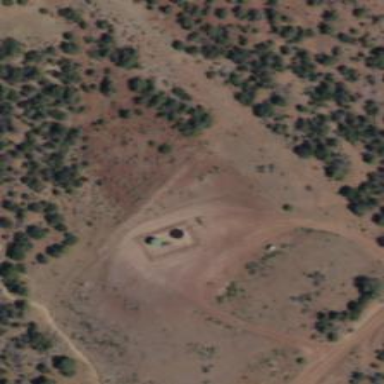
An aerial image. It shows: Storage tank with man-made structure.